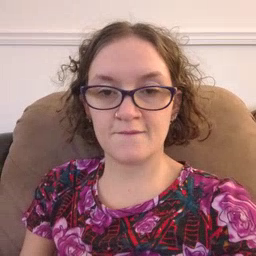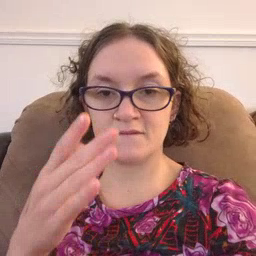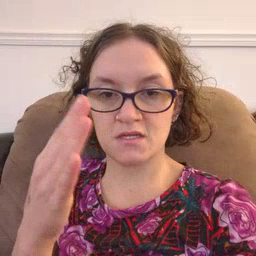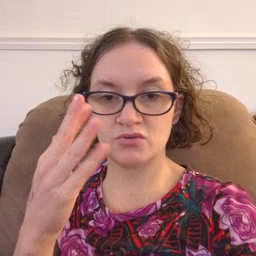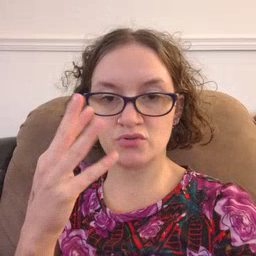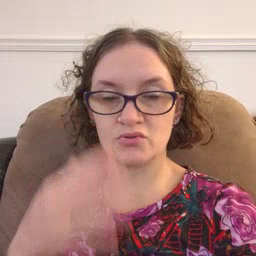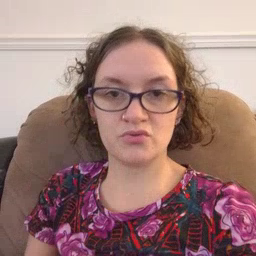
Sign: finger